Question: I've been looking at similar questions posted on Stack Overflow (and elsewhere) but they seem to either only deal with rectangles, which I can handle well at this point, or are more complex than I can currently wrap my head around.
I'm moving a sprite around the screen via 'mousedown' events and want to lock it from moving "out of bounds". The bounds could be something simple like this room:

Where the green is movable space and the red is restricted. Am I better off breaking this down into something like 1 long rectangle and 2 triangles (or groups of squares to represent a triangle with jagged edges) or is there a basic concept that I should look towards to specify the coordinates of the "walkable area" and verify that the user is always "within bounds"?
I'm coding this in JavaScript and am relying heavily on jQuery.
Considering I'd potentially need to have limitless points (if the room had more than 4 points) would I be better off using something like A* to generate the paths?
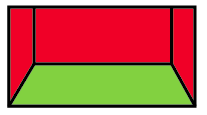
Answer: Try deconstructing your problem a bit. With this simple shape, you have a rectangle that needs to have x-coordinates between two slopes, and y-coordinates between two flat lines.
Something like this should work nicely:
'''
function outOfBounds(point, boundary) {
return point.y > boundary.top
|| point.y < boundary.bottom
|| point.x < boundary.getLeftBoundAt(point.y)
|| point.x > boundary.getRightBoundAt(point.y);
}
'''
Recall that sloped lines can be defined as mx + b, but in this case, the x-coordinate of your slopes varies in relation to the y coordinate. Anyway, getLeftBoundAt() will look something like:
'''
function getLeftBoundAt(y) {
return this.slope * y + this.base;
}
'''
# EDIT:
Due to the fact that the height varies along the left and right edges as well, you would need a slightly more complex solution, where boundary.top is replaced with a call to a function like this:
'''
function getTopBoundAt(x) {
var segment = this.topSegmentAt(x);
return segment.origin.y + segment.slope * (x - segment.origin.x);
}
'''